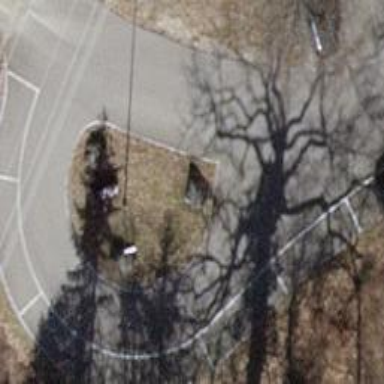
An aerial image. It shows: Bench.